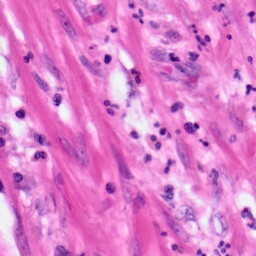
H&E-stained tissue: Pancreatic